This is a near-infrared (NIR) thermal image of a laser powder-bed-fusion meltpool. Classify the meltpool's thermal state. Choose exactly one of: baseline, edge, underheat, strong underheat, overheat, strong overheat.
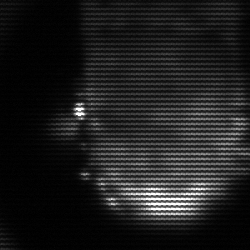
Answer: baseline